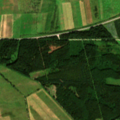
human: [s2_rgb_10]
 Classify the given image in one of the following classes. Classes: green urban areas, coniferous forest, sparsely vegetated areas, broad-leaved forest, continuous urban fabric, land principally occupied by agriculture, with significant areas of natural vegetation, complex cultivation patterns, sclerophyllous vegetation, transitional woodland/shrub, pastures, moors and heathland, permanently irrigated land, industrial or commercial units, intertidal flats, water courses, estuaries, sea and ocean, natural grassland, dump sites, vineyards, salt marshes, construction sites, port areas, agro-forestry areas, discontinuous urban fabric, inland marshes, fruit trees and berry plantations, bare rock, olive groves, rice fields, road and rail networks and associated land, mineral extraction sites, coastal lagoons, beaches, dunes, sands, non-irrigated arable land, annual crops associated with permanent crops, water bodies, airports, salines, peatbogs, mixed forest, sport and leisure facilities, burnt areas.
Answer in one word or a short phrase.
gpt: non-irrigated arable land, complex cultivation patterns, land principally occupied by agriculture, with significant areas of natural vegetation, broad-leaved forest, mixed forest, transitional woodland/shrub